Interaction volume radius: 5 \u00c5
Interaction volume height: 15 \u00c5
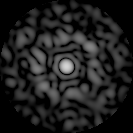
Disorder parameter: 0.872